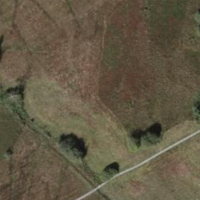
EUNIS habitat code: 21
Species observed at this site:
Hypericum tetrapterum
Drosera rotundifolia
Mentha aquatica
Cirsium palustre
Filipendula ulmaria